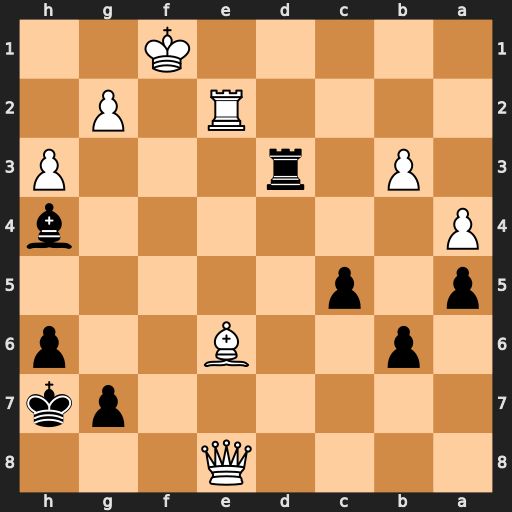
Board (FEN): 4Q3/6pk/1p2B2p/p1p5/P6b/1P1r3P/4R1P1/5K2
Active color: b
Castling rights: -
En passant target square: -
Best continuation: Rd1+ Re1 Rxe1#